Question: I have a SurroundViewController (CollectionView) which shows images loaded from a webserver. If you click on the image you will be navigated to a DetailViewController (TableView) which shows additional information to the image. Both Emebded in a NavigationController (see storyboard image).

My problem start when I do a refresh in the SurroundViewController, when coming back from the DetailViewController. Then it crashes with 'EXC_BAD_ACCESS' on the 'performSelector' line
### WebApi.m
'''
-(void)getSurroundStream {
NSString *URLString = [NSString stringWithFormat:@"%@/%@/view/%f/%f", kApiHost, kApiPath, self.sshare.coordinate.longitude, self.sshare.coordinate.latitude];
AFHTTPRequestOperationManager *manager = [AFHTTPRequestOperationManager manager];
[self setAuthHeader:manager];
[manager GET:URLString parameters:nil success:^(AFHTTPRequestOperation *operation, id responseObject) {
[self.sshare putViData:responseObject];
[self.delegate performSelector:@selector(didLoadFoo)]; // --> EXC_BAD_ACCESS
} failure:^(AFHTTPRequestOperation *operation, NSError *error) {
[self.error vError:error message:operation.responseString url:URLString];
}];
}
'''
I checked in the Debug Console:
'''
2014-03-11 14:22:51.989 Foo[6923:60b] -[SurroundViewController refresh:] [Line 352] refreshing
2014-03-11 14:22:51.998 Foo[6923:60b] -[WebApi getSurroundImages] [Line 393] do surround composition
(lldb) po self.delegate
[no Objective-C description available]
'''
Seems that the object which is not available. What I do not understand is. I am in the SurroundViewController and do activly a refresh by 'pull-to-refresh'. So I am on the Surround View and the object should be available...
Here's the code which is involved with the issue (necessary parts):
### SurroundViewController.h
'''
#import <UIKit/UIKit.h>
#import "WebApi.h"
#import "DetailViewController.h"
#import "SingletonClass.h"
@interface SurroundViewController : UICollectionViewController <WebApiDelegate>
@property (nonatomic, strong) WebApi *swebapi;
@property (nonatomic, strong) SingletonClass *sshare;
@end
'''
### SurroundViewController.m
'''
#import "SurroundViewController.h"
@interface SurroundViewController ()
@property (nonatomic, strong) UIRefreshControl *refresh;
@end
@implementation SurroundViewController
-(void)vinit {
self.sshare = [SingletonClass sharedInstance];
self.swebapi = [WebApi sharedInstance];
self.swebapi.delegate = self;
}
- (void)viewDidLoad
{
[self vinit];
[self.navigationController setNavigationBarHidden:YES animated:NO];
[super viewDidLoad];
[self addRefresh];
[self.swebapi getSurroundImages]; // will call delegate didComposition
}
- (void)viewDidAppear:(BOOL)animated
{
[self.navigationController setNavigationBarHidden:YES animated:NO];
}
- (UICollectionViewCell *)collectionView:(UICollectionView *)collectionView cellForItemAtIndexPath:(NSIndexPath *)indexPath {
// cell configuration
}
-(void)addRefresh {
UIRefreshControl *refreshControl = [[UIRefreshControl alloc] init];
[refreshControl addTarget:self action:@selector(refresh:) forControlEvents:UIControlEventValueChanged];
self.refresh = refreshControl;
[self.collectionView addSubview:self.refresh];
}
-(void)refresh:(UIRefreshControl*)refresh {
refresh.attributedTitle = [[NSAttributedString alloc] initWithString:@"Refreshing..."];
[self.swebapi getSurroundImages];
}
-(void)didLoadFoo {
[self.swebapi doComposition];
}
- (void)collectionView:(UICollectionView *)collectionView didSelectItemAtIndexPath:(NSIndexPath *)indexPath {
[self performSegueWithIdentifier:@"toDetailView" sender:indexPath];
}
- (void)prepareForSegue:(UIStoryboardSegue *)segue sender:(id)sender
{
if ([[segue identifier] isEqualToString:@"toDetailView"]) {
DetailViewController *dvc = [segue destinationViewController];
NSIndexPath *indexPath = sender;
dvc.idx = [self getItemOfSection:indexPath];
dvc.detailData = [[self.sshare coItem:dvc.idx] mutableCopy];
}
}
- (int)getItemOfSection:(NSIndexPath *)indexPath {
return (int)indexPath.item + ((int)indexPath.section * 4);
}
@end
'''
### WebApi.h
'''
#import "AFHTTPRequestOperationManager.h"
#import "Errors.h"
@class WebApi;
@protocol WebApiDelegate <NSObject>
@optional
-(void)didLoadFoo;
@end
@interface WebApi : AFHTTPRequestOperationManager <SingletonDelegate>
@property (assign, nonatomic)id<WebApiDelegate> delegate;
@property (nonatomic, strong) Errors *error;
+(WebApi*)sharedInstance;
-(void)getSurroundStream;
-(void)getSurroundImages;
@end
'''
### WebApi.m
'''
#import "WebApi.h"
#define kApiHost @"http://sample.com"
#define kApiPath @"sample"
@implementation WebApi
-(WebApi*)initWithBaseURL:url {
self = [super init];
if (self != nil) {
self.sshare = [SingletonClass sharedInstance];
self.error = [[Errors alloc] init];
}
return self;
}
+(WebApi*)sharedInstance
{
static WebApi *sharedInstance = nil;
static dispatch_once_t oncePredicate;
dispatch_once(&oncePredicate, ^{
sharedInstance = [[self alloc] initWithBaseURL:[NSURL URLWithString:kApiHost]];
});
return sharedInstance;
}
-(void)getSurroundStream {
NSString *URLString = [NSString stringWithFormat:@"%@/%@/view/%f/%f", kApiHost, kApiPath, self.sshare.coordinate.longitude, self.sshare.coordinate.latitude];
AFHTTPRequestOperationManager *manager = [AFHTTPRequestOperationManager manager];
[self setAuthHeader:manager];
[manager GET:URLString parameters:nil success:^(AFHTTPRequestOperation *operation, id responseObject) {
[self.sshare putViData:responseObject];
[self.delegate performSelector:@selector(didLoadFoo)]; // --> EXC_BAD_ACCESS
} failure:^(AFHTTPRequestOperation *operation, NSError *error) {
[self.error vError:error message:operation.responseString url:URLString];
}];
}
-(void)getSurroundImages {
[self getSurroundStream];
}
@end
'''
### SingletonClass.h
'''
#import <Foundation/Foundation.h>
@class Singleton;
@protocol SingletonDelegate <NSObject>
-(void)didRefreshToken;
@end
@interface SingletonClass : NSObject
@property (assign, nonatomic) id<SingletonDelegate> delegate;
@property (nonatomic, strong) NSMutableArray *viData;
@property (nonatomic, strong) NSMutableArray *coData;
@end
'''
### SingletonClasss.m
'''
#import "SingletonClass.h"
@implementation SingletonClass
static SingletonClass *sharedInstance = nil;
// Get the shared instance and create it if necessary.
+ (SingletonClass *)sharedInstance {
if (sharedInstance == nil) {
sharedInstance = [[super allocWithZone:NULL] init];
}
return sharedInstance;
}
- (id)init
{
self = [super init];
if (self) {
self.coData = [[NSMutableArray alloc] init];
self.viData = [[NSMutableArray alloc] init];
}
return self;
}
// We don't want to allocate a new instance, so return the current one.
+ (id)allocWithZone:(NSZone*)zone {
return [self sharedInstance];
}
// Equally, we don't want to generate multiple copies of the singleton.
- (id)copyWithZone:(NSZone *)zone {
return self;
}
-(NSMutableDictionary *)coItem:(int)position {
NSAssert(self.coData.count > position, @"Position does not exists: coData.count: %lu > position: %d", (unsigned long)self.coData.count, position);
return self.coData[position];
}
@end
'''
### DetailViewController.h
'''
#import <UIKit/UIKit.h>
#import "SingletonClass.h"
#import "WebApi.h"
@interface DetailViewController : UITableViewController <WebApiDelegate>
@property (nonatomic) int idx;
@property (nonatomic, strong) SingletonClass *sshare;
@property (nonatomic, strong) WebApi *swebapi;
@property (nonatomic, strong) NSMutableDictionary *detailData;
@end
'''
### DetailViewController.m
'''
#import "DetailViewController.h"
@interface DetailViewController ()
@property (nonatomic, strong) NSArray *cellRows;
@end
@implementation DetailViewController
- (id)initWithStyle:(UITableViewStyle)style
{
self = [super initWithStyle:style];
if (self) {
// Custom initialization
}
return self;
}
- (void)vinit {
self.sshare = [SingletonClass sharedInstance];
self.swebapi = [WebApi sharedInstance];
self.swebapi.delegate = self;
NSAssert(self.detailData, @"detailData is not available");
}
- (void)viewDidLoad
{
[self vinit];
[self.navigationController setNavigationBarHidden:NO animated:NO];
[super viewDidLoad];
self.cellRows = @[@"cellLocation:", @"cellIntention:"];
}
- (NSInteger)numberOfSectionsInTableView:(UITableView *)tableView
{
return 1;
}
- (NSInteger)tableView:(UITableView *)tableView numberOfRowsInSection:(NSInteger)section
{
return self.cellRows.count;
}
- (UITableViewCell *)tableView:(UITableView *)tableView cellForRowAtIndexPath:(NSIndexPath *)indexPath
{
static NSString *CellIdentifier = @"detailCell";
UITableViewCell *cell = [tableView dequeueReusableCellWithIdentifier:CellIdentifier forIndexPath:indexPath];
// Configure the cell...
SEL functionCall = NSSelectorFromString(self.cellRows[indexPath.row]);
[self performSelector:functionCall withObject:cell];
return cell;
}
- (void)cellLocation:(UITableViewCell*)cell {
// configuration of table cell
}
- (void)cellIntention:(UITableViewCell*)cell {
// configuration of table cell
}
@end
'''
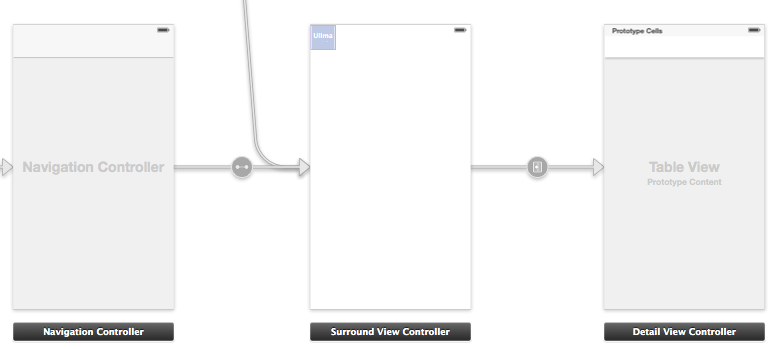
Answer: You are setting DetailViewController as delegate. Of course you will get EXC_BAD_ACCESS after it's deallocated.
You should use notifications instead delegates for shared instances.
'- (void)addObserver:(id)notificationObserver selector:(SEL)notificationSelector name:(NSString *)notificationName object:(id)notificationSender' and '- (void)removeObserver:(id)notificationObserver' are yours friends.